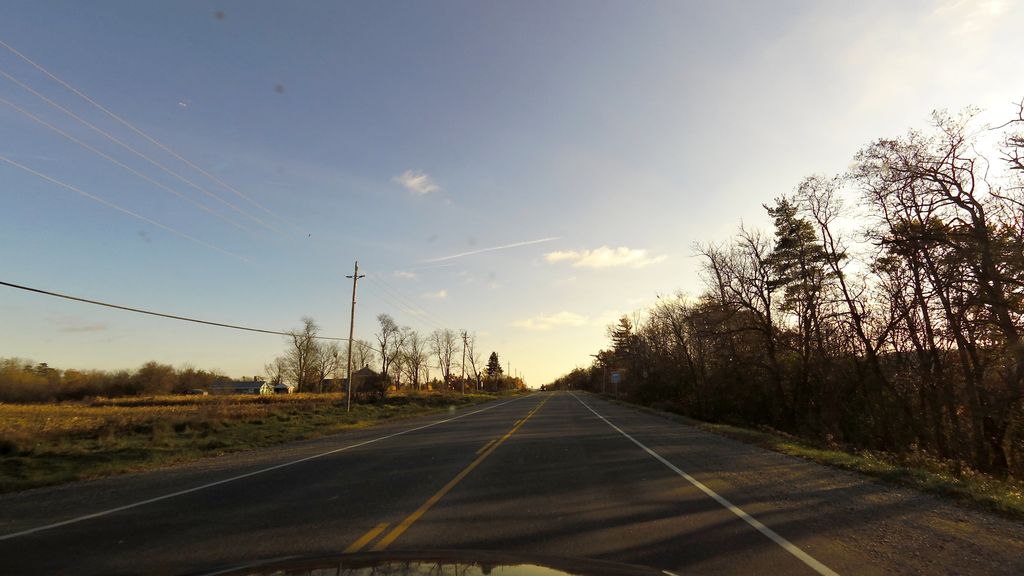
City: kitchener-waterloo